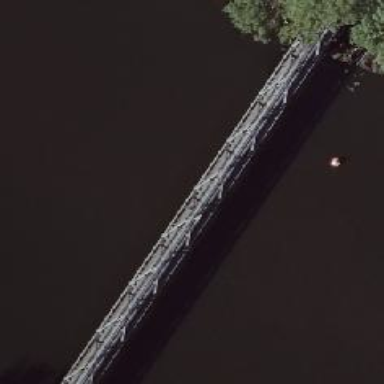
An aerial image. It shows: There is bridge in the image.